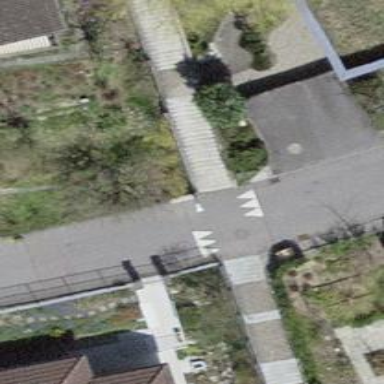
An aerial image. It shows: Paved steps.